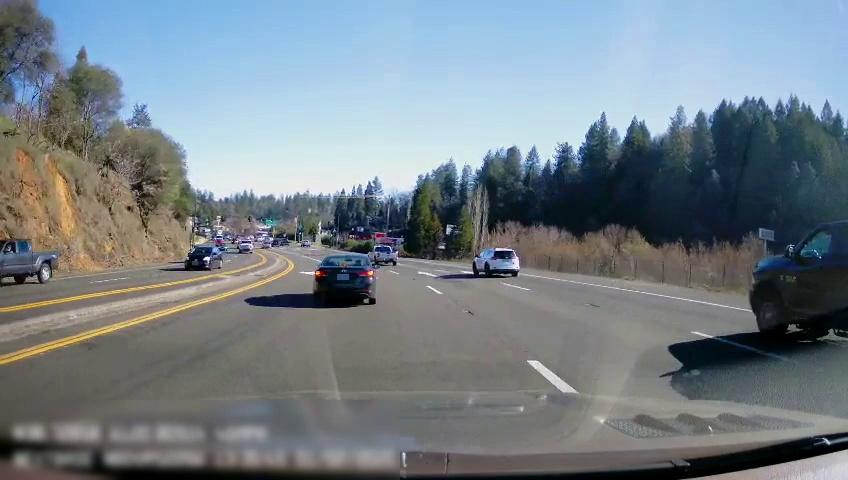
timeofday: Day
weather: Sunny
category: Drivable Space
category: Drivable Space
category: Vehicles | Truck
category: Vehicles | SUV
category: Vehicles | Truck
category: Vehicles | Car
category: Vehicles | Truck
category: Vehicles | SUV
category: Vehicles | Truck
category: Vehicles | Car
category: Vehicles | SUV
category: Lanes | Current Lane
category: Lanes | Current Lane
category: Lanes | Alternate Lane
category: Lanes | Alternate Lane
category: Lanes | Opposite Lane
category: Lanes | Alternate Lane
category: Lanes | Opposite Lane
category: Traffic | Signs